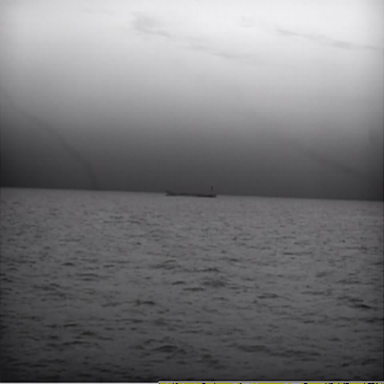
There is a liner in the infrared image.